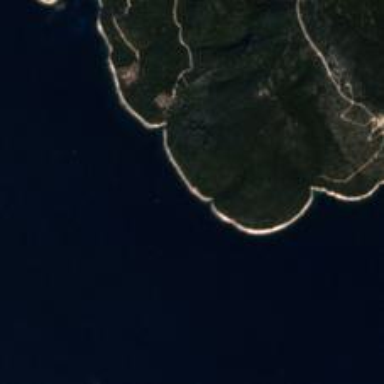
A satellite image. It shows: Picturesque coastline scene.